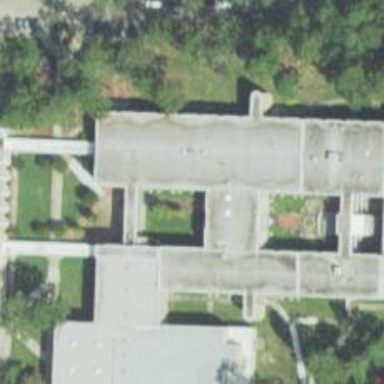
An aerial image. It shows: School.